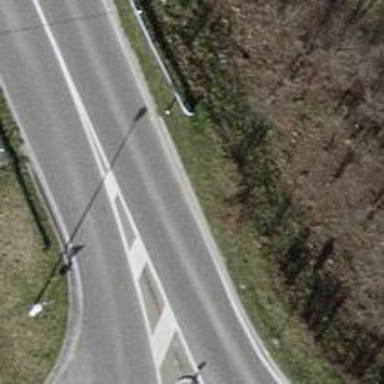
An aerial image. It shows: Secondary road with asphalt surface.